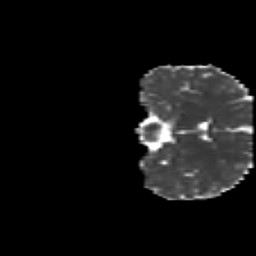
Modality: MD
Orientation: coronal
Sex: female
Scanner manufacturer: siemens
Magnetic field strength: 3 T
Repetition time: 5 s
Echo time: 0.071 s